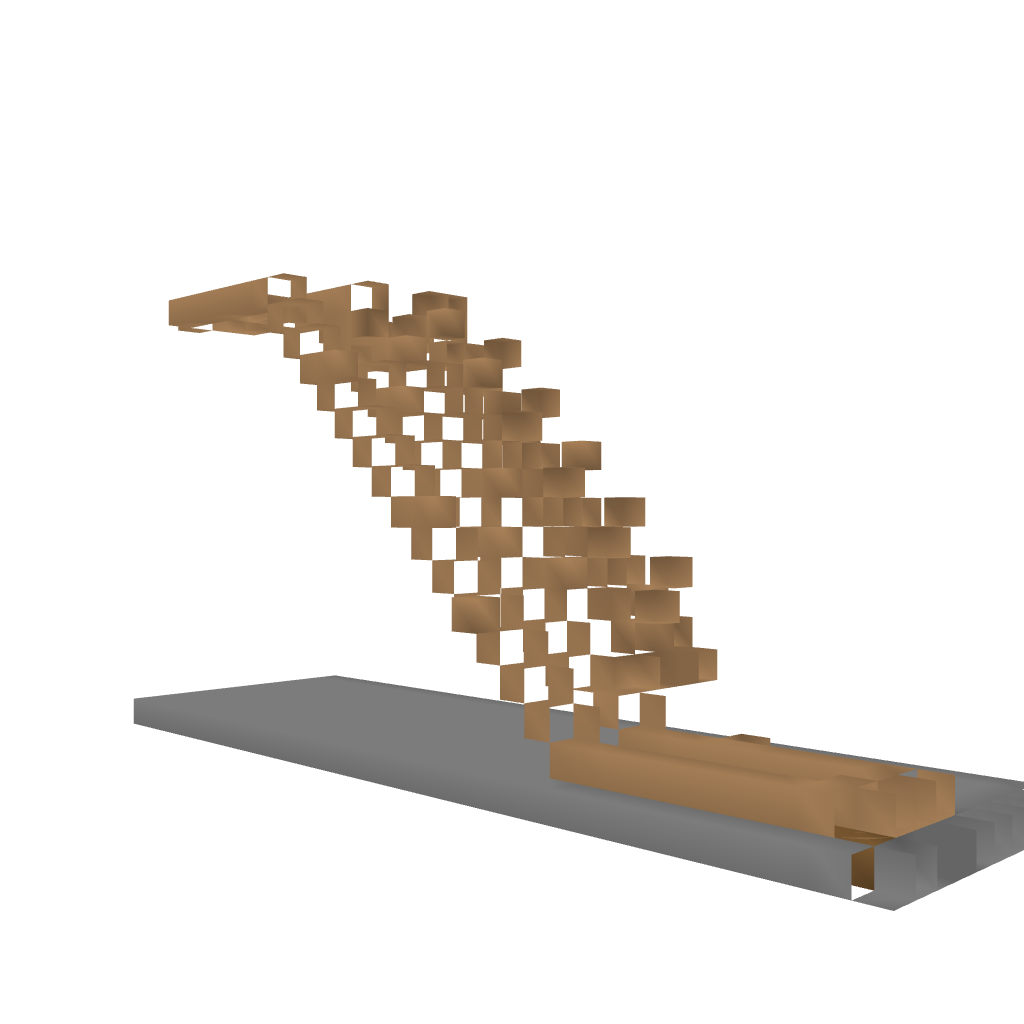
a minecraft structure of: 1.7 piston minecart escalator bad low quality